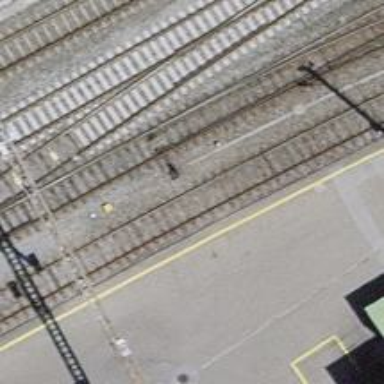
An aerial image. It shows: Railway switch.